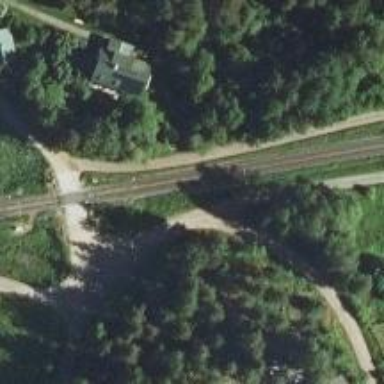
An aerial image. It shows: Railway with continuous electrified contact lines.